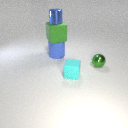
small cyan rubber cube to the left of small green metal sphere